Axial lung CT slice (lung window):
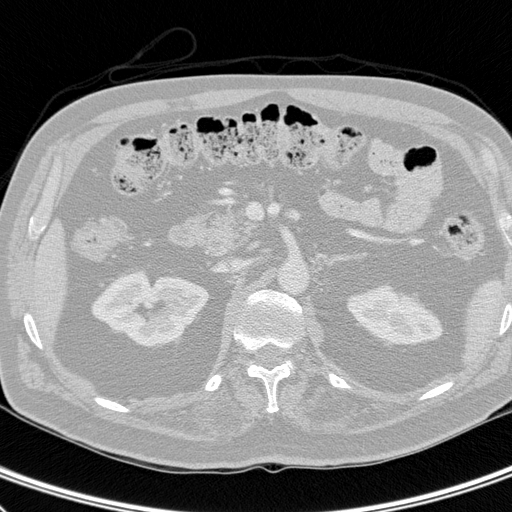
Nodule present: no